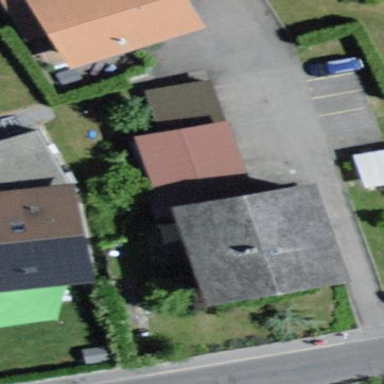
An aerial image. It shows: Residential building.